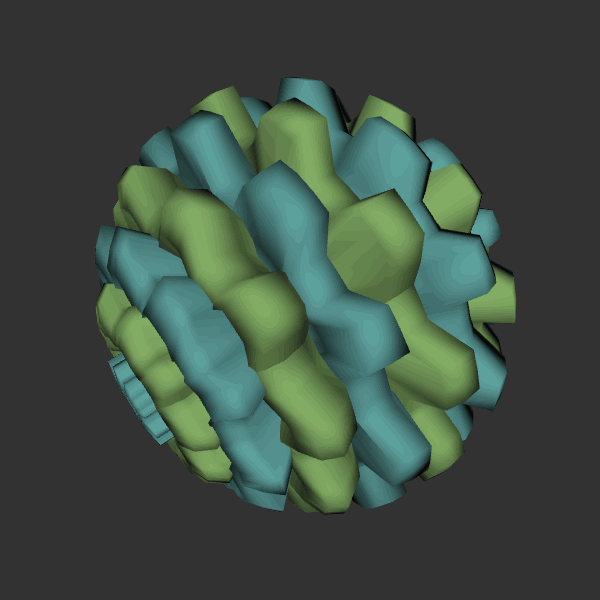
Background: dark